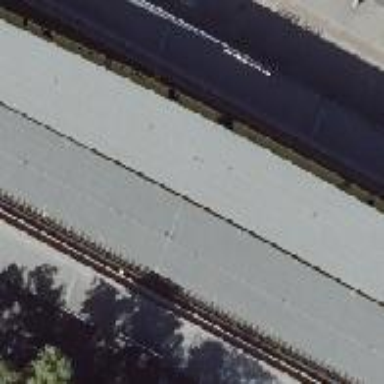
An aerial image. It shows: Train station building.